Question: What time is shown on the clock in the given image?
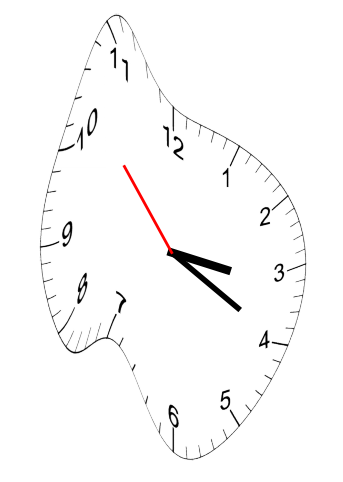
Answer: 03:19:53